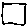
Label: square